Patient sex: M
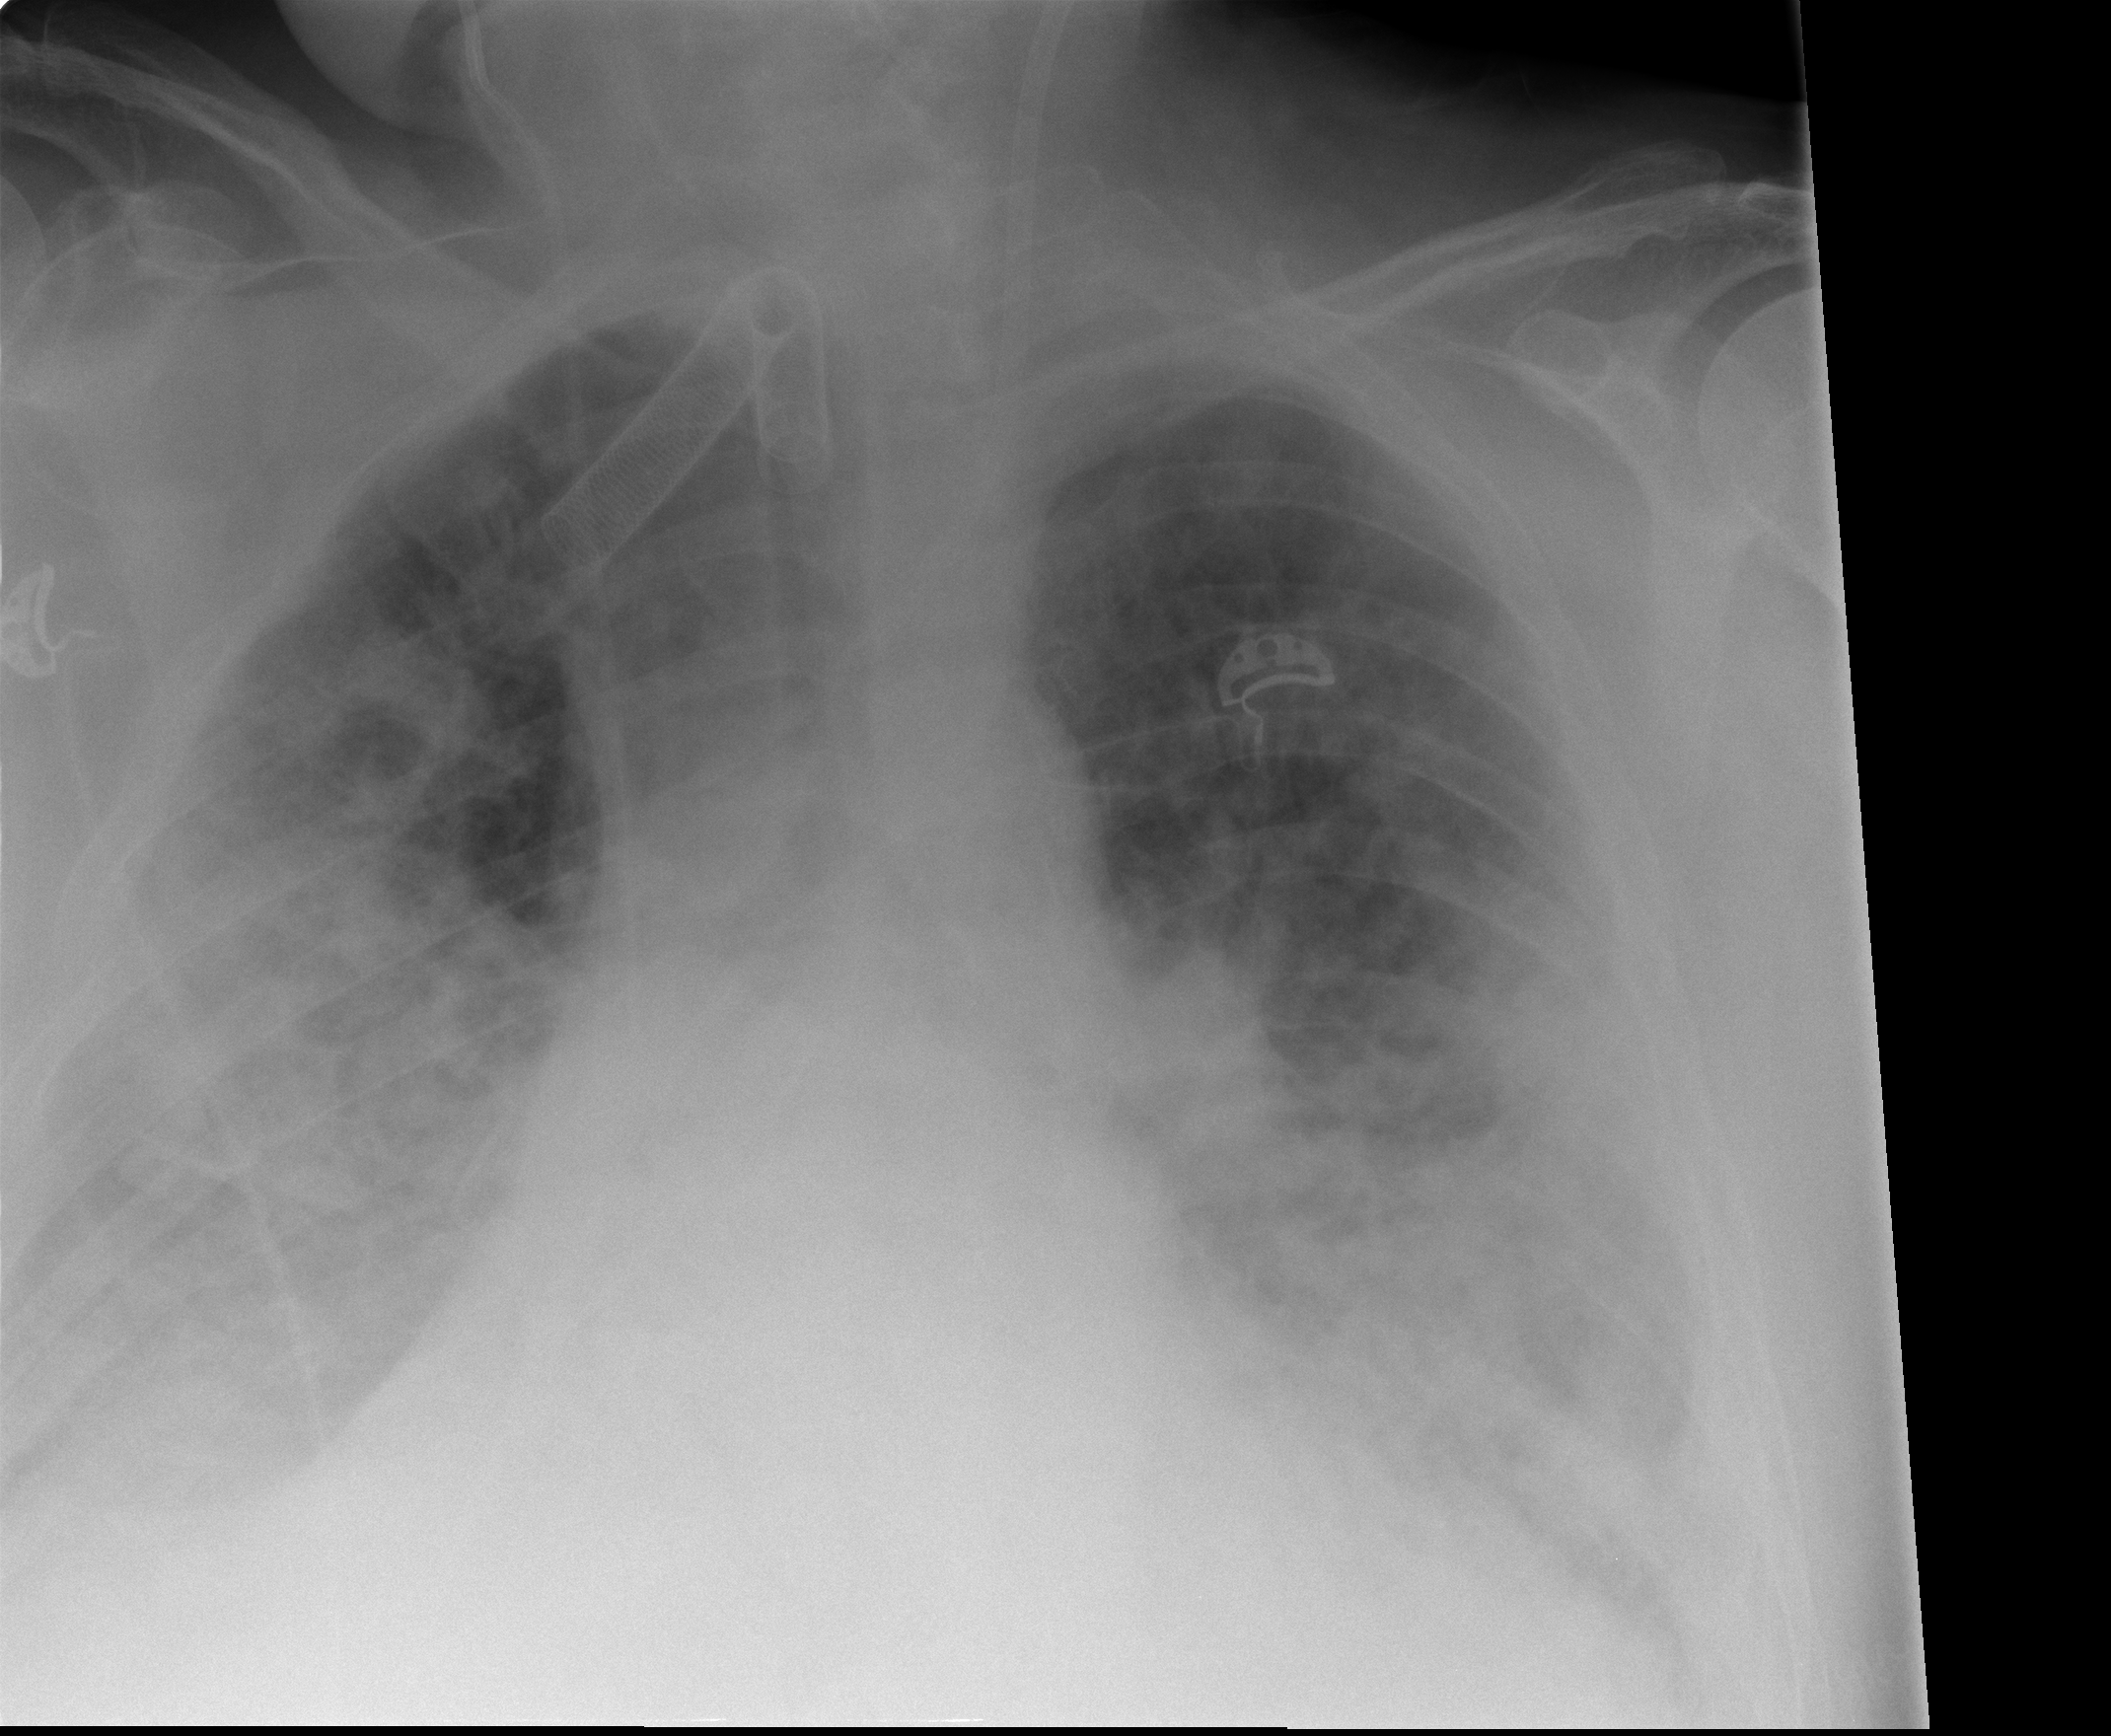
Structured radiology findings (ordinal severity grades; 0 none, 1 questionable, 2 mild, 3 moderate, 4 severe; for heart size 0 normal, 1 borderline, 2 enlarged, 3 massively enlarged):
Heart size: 2
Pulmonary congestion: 4
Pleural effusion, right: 2
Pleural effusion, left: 2
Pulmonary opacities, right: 3
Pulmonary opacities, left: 3
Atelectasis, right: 3
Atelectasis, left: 3